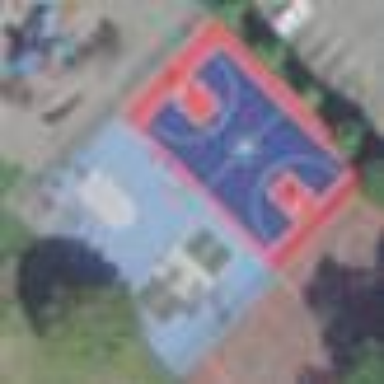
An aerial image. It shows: Basketball court on pitch.